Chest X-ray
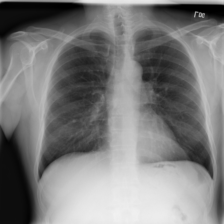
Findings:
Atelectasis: negative
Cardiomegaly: negative
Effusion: negative
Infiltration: negative
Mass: negative
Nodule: positive
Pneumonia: negative
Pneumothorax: negative
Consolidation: negative
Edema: negative
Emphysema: negative
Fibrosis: negative
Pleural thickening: negative
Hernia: negative